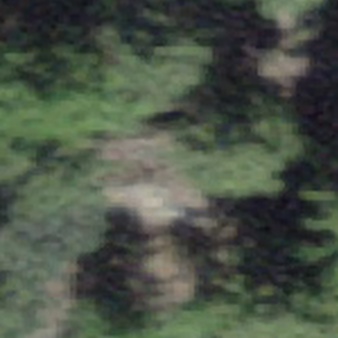
Label: other